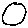
Label: circle